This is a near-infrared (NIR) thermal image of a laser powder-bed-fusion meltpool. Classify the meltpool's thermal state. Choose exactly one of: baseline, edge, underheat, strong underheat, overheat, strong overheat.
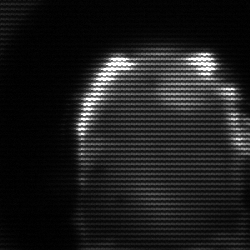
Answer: baseline